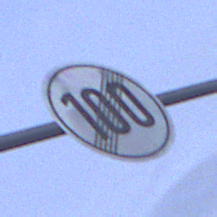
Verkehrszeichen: EndeGeschwindigkeit100
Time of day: SunriseSunset
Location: Outdoor (Suburban)
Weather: PartlyCloudy
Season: NotSpecified
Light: Natural